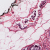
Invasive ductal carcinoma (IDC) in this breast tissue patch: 0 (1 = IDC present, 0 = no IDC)